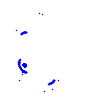
Particle: electron